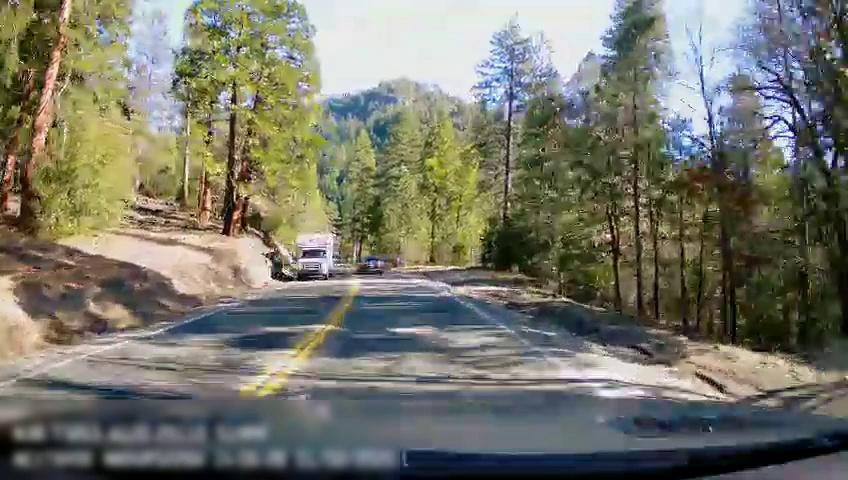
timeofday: Day
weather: Sunny
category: Drivable Space
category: Vehicles | Truck
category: Vehicles | Car
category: Lanes | Opposite Lane
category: Lanes | Opposite Lane
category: Lanes | Current Lane
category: Lanes | Current Lane